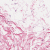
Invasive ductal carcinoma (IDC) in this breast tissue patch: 0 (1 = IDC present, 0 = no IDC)